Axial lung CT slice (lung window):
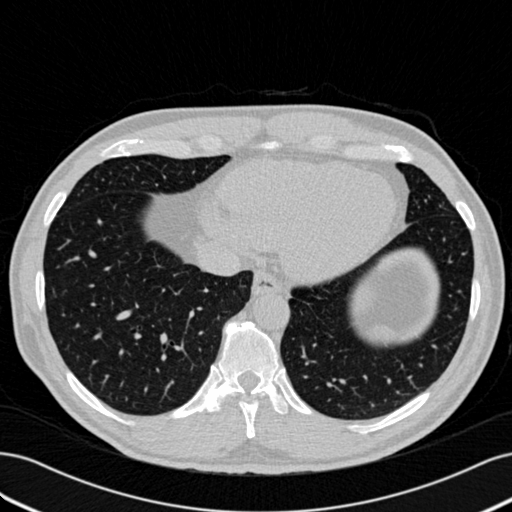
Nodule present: no